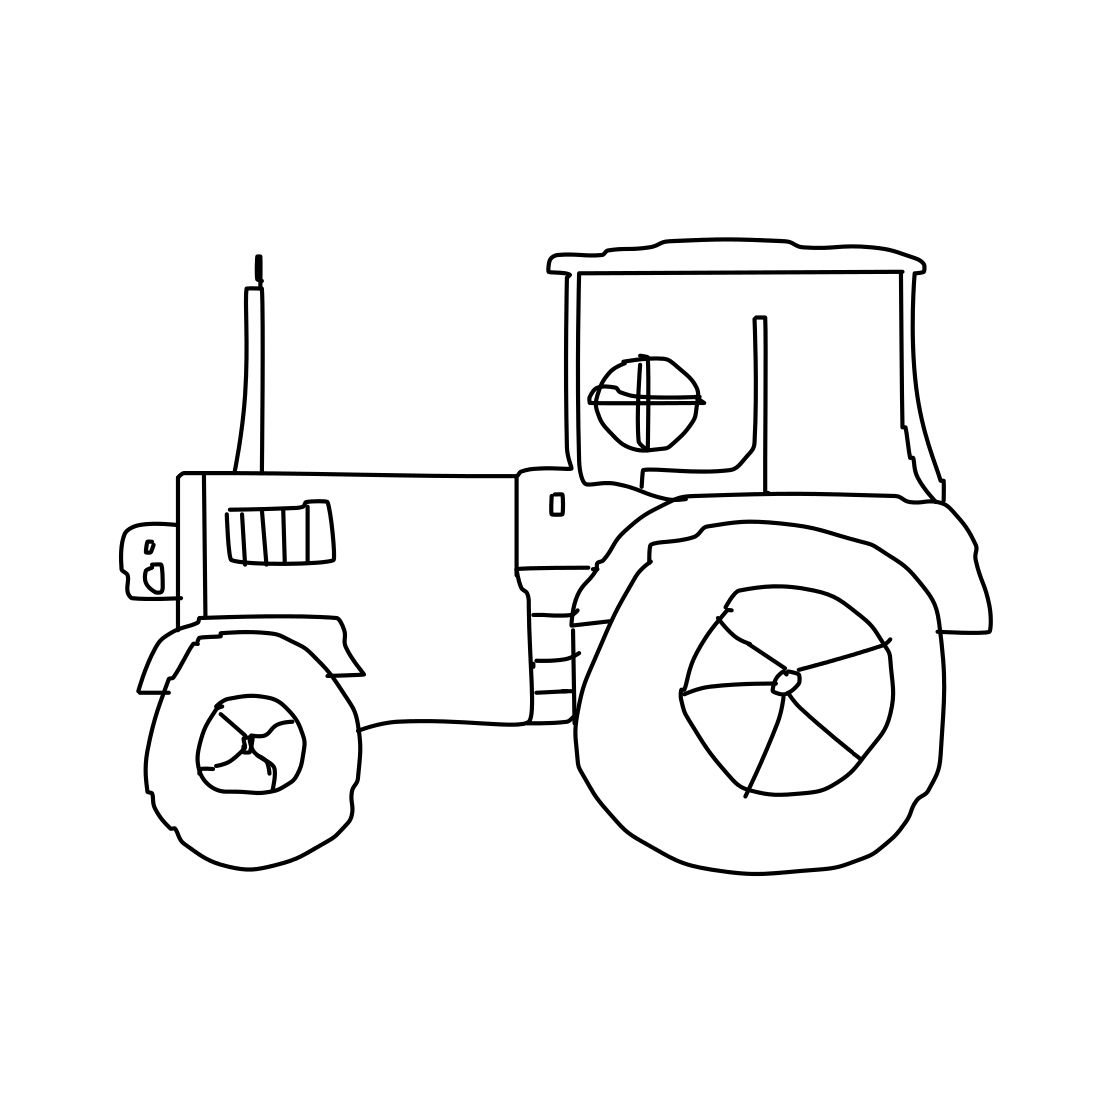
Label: tractor